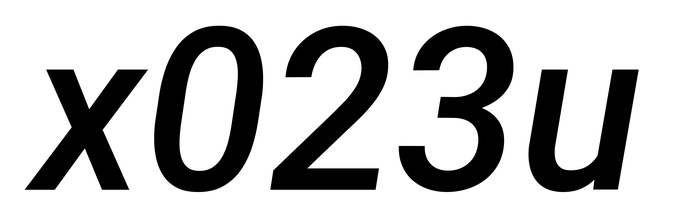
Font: Roboto-Italic_Medium_Italic